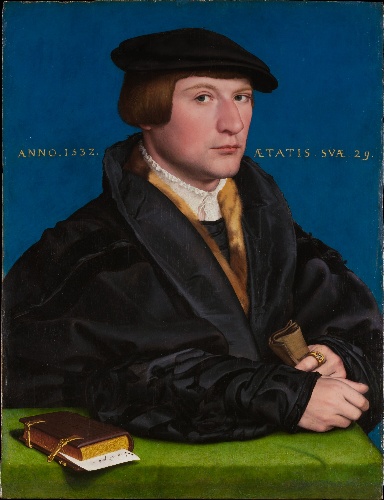
Title: Hermann von Wedigh III (died 1560)
Artist: Hans Holbein the Younger
Artist bio: German, Augsburg 1497/98–1543 London
Date: 1532
Object type: Painting
Classification: Paintings
Medium: Oil and gold on oak
Dimensions: 16 5/8 x 12 3/4 in. (42.2 x 32.4 cm), with added strip of 1/2 in. (1.3 cm) at bottom
Department: European Paintings
Credit line: Bequest of Edward S. Harkness, 1940
Accession year: 1950
Repository: Metropolitan Museum of Art, New York, NY
Tags: Men|Portraits|Latin